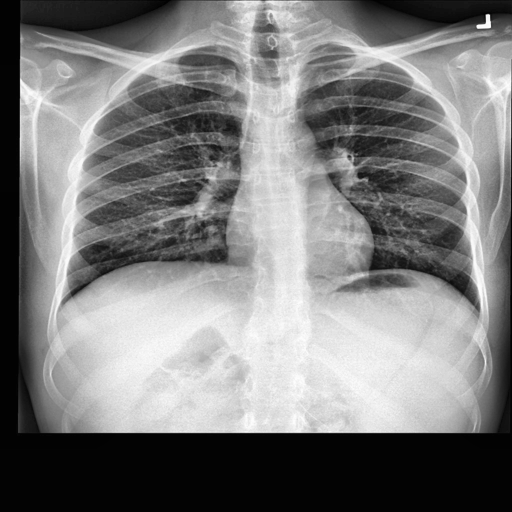
Finding: NORMAL